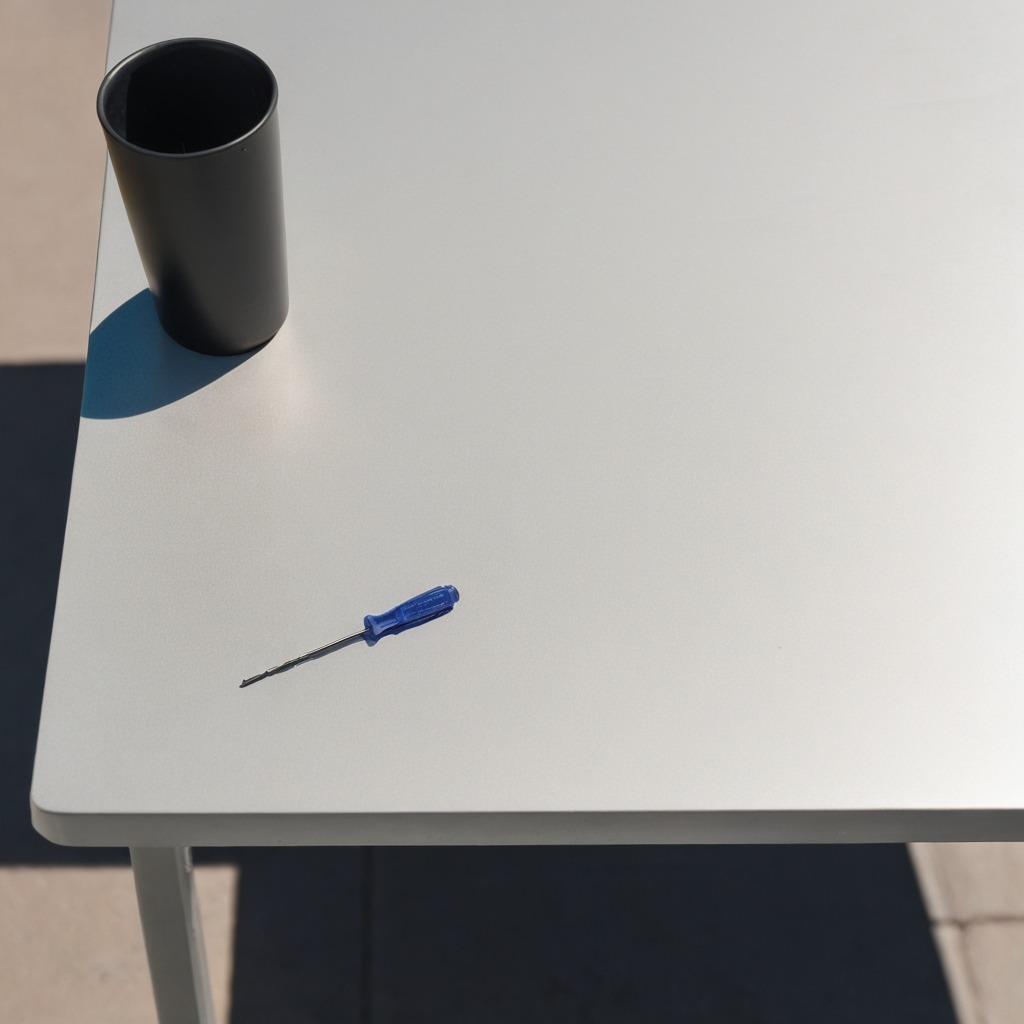
A screwdriver is lying on the table.